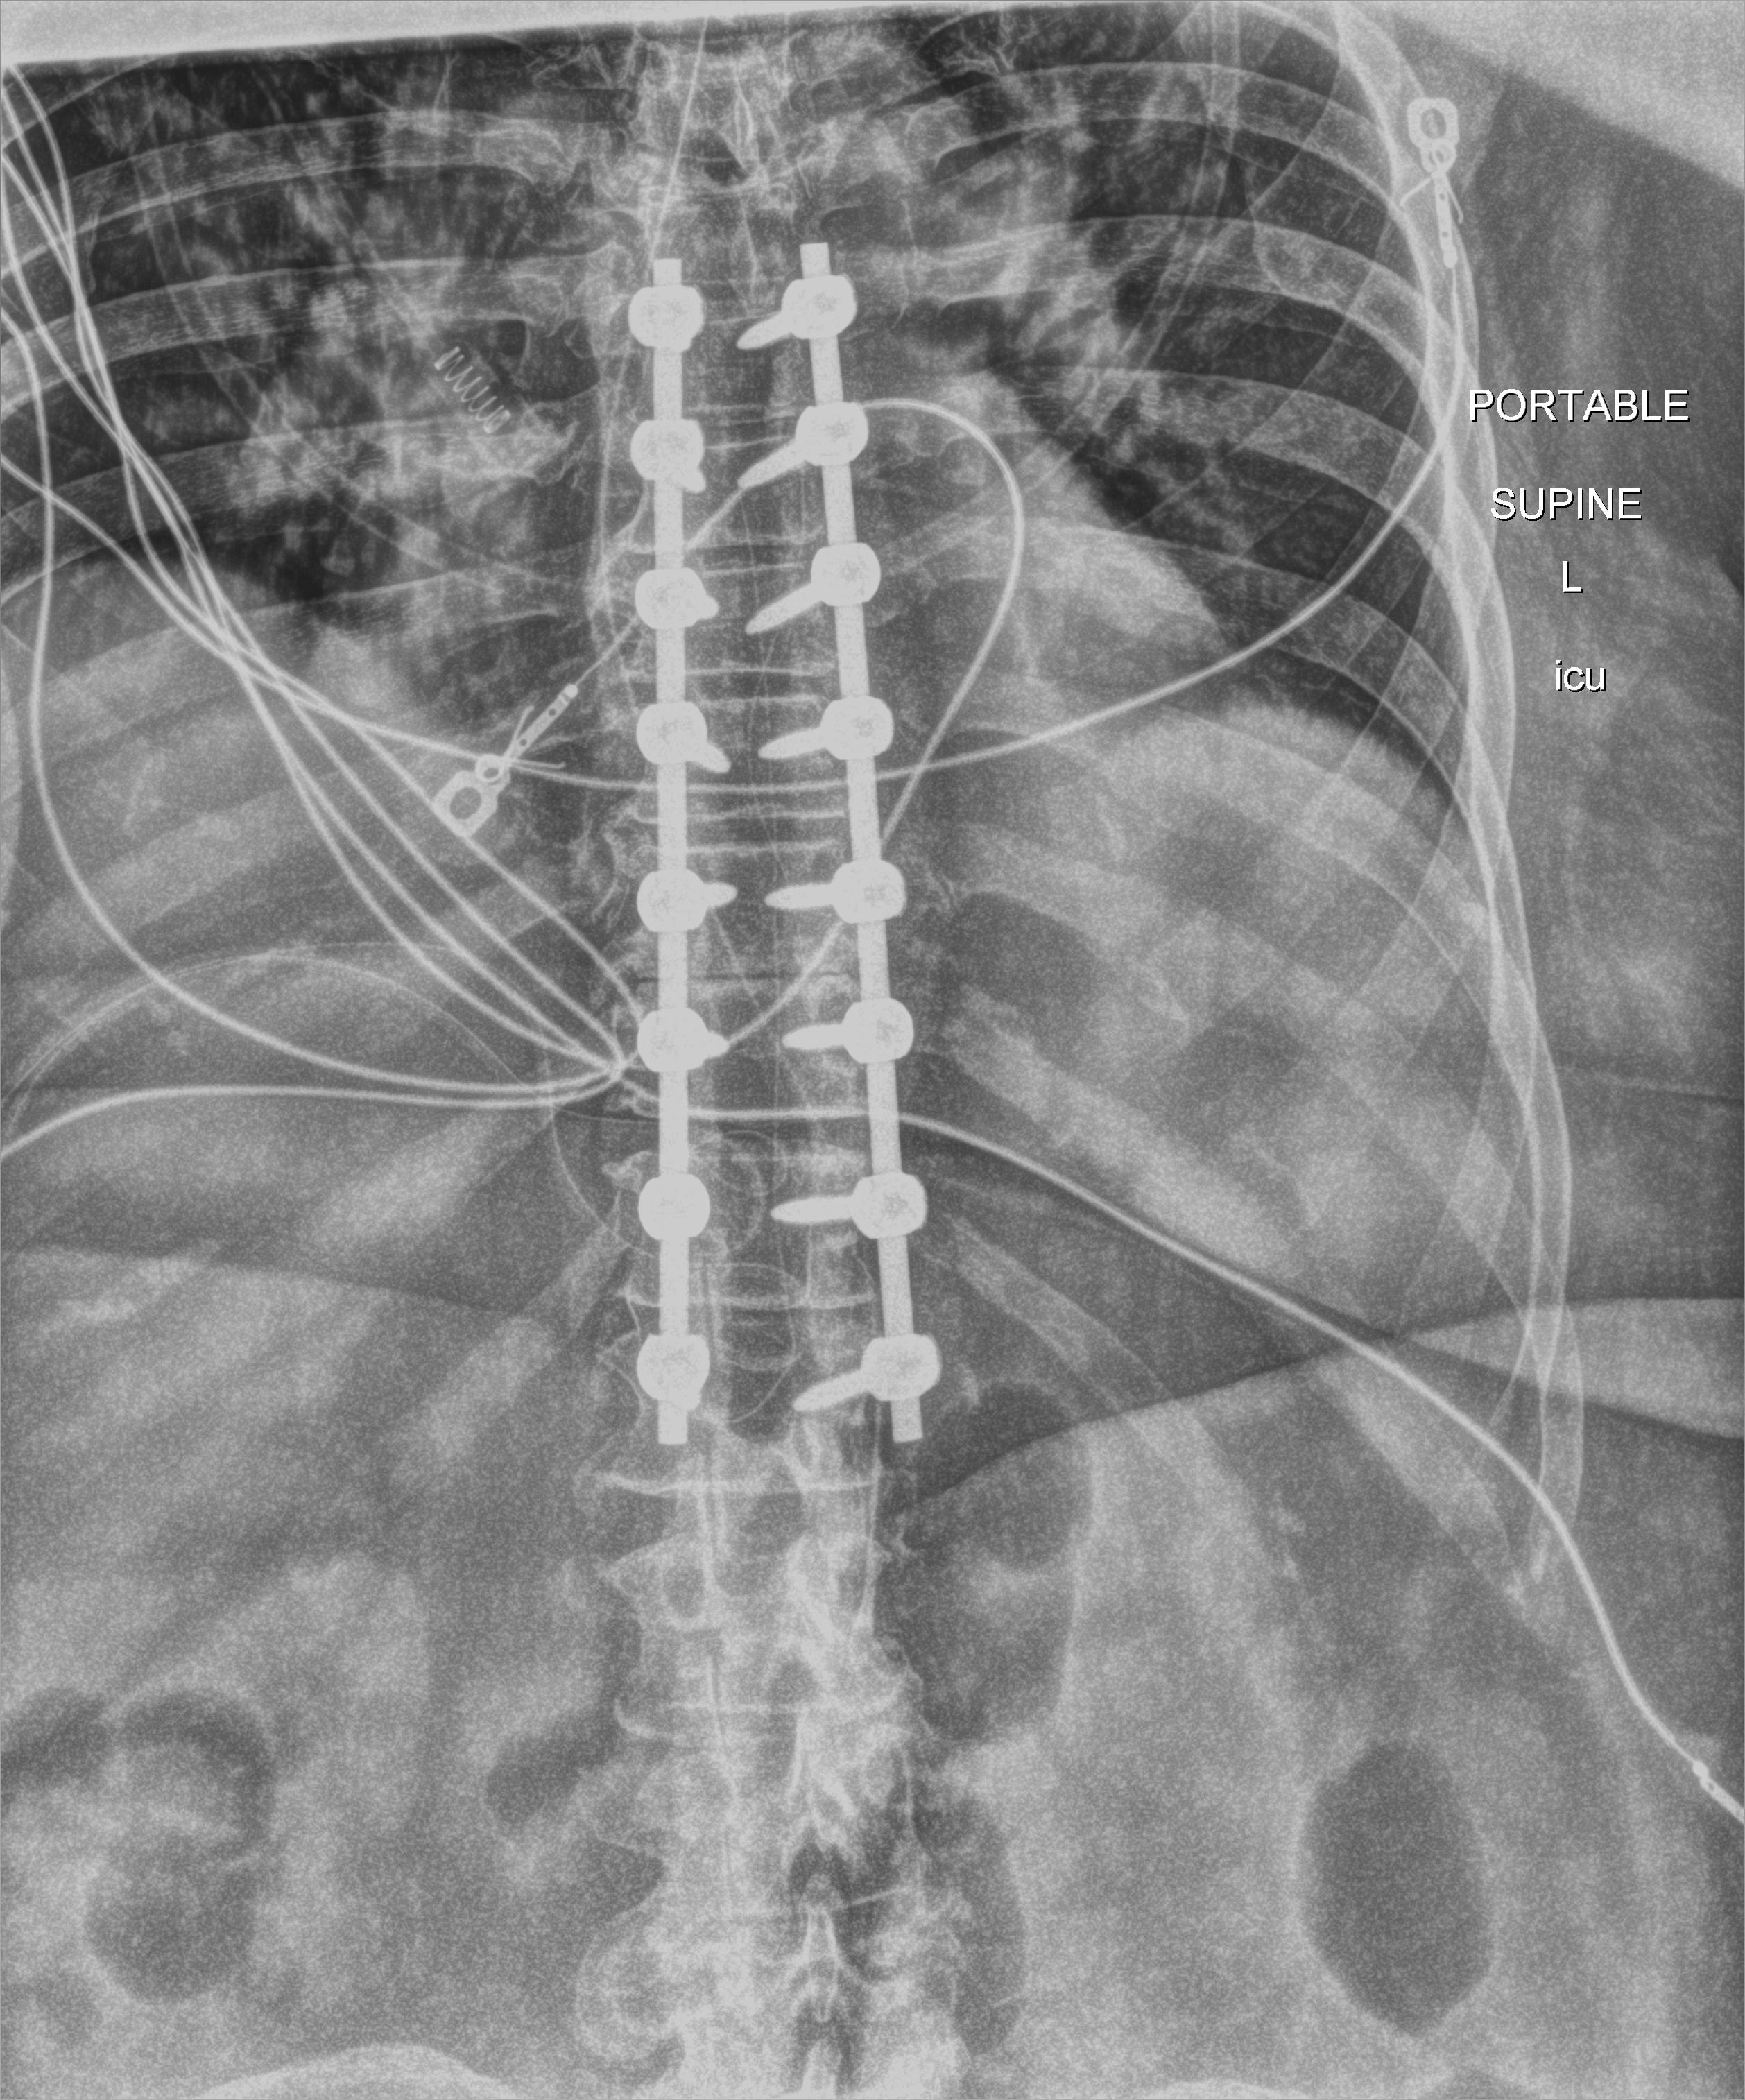
View: AP
Implant manufacturer: nuvasive reline